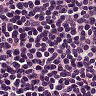
Metastatic tissue present: no